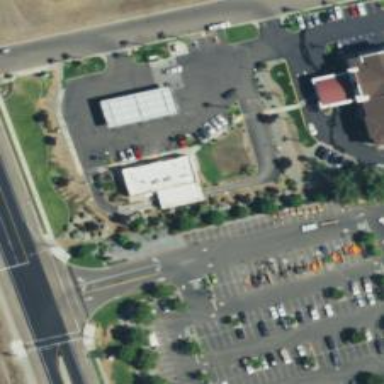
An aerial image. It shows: Convenience shop.